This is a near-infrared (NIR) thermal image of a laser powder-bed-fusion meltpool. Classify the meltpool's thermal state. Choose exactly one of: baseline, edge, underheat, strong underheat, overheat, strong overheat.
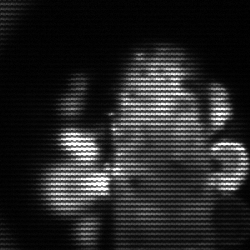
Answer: strong underheat